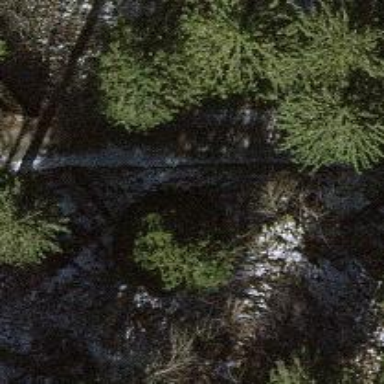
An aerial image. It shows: Well-maintained track road of grade 1.